Question: We currently mange our internal code that is shared between projects using cocoaPods. The current process for getting a change in a pod to a project that is using it is tedious:
1. Update the pod source code
2. Update the podspec version number (e.g. 0.8.4)
3. Commit and push
4. Tag the commit with 0.8.4
5. In the internal podspecs repo, create a new folder called 0.8.4
6. Copy the podspec from the pod soruce to the new folder.
7. Commit and push the internal podspec.
8. In the project, update the podfile pod 'MyInternalPod', '~> 0.8.4'
9. Run pod install

Is there a better way?
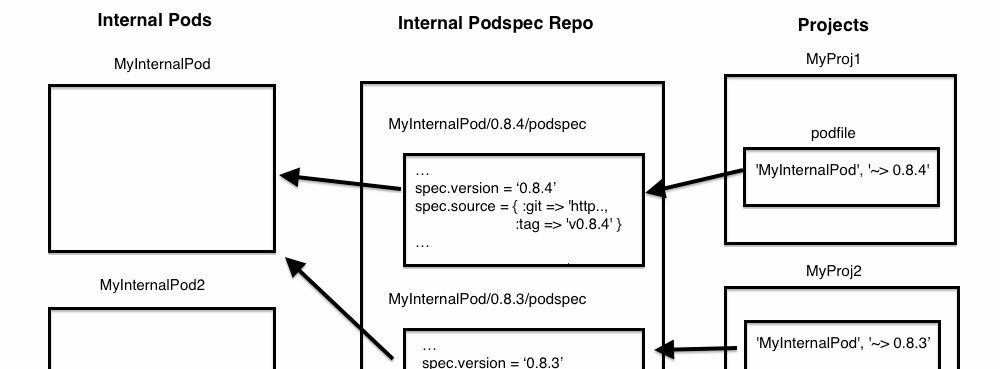
Answer: Normally when targeting an internal pod that is being developed at the same time as the project you should use the newest commit of the master branch. To do this you can just point to the git URL of the repo containing the dependency (<URL>. This lets you use the newest commit from the other library without particularly updating it. You just need to run 'pod update' whenever you push a new commit and you're all set. Note that this also assumes you're not changing the file structure of the pod in some way that breaks your includes in the last podspec you created for it.